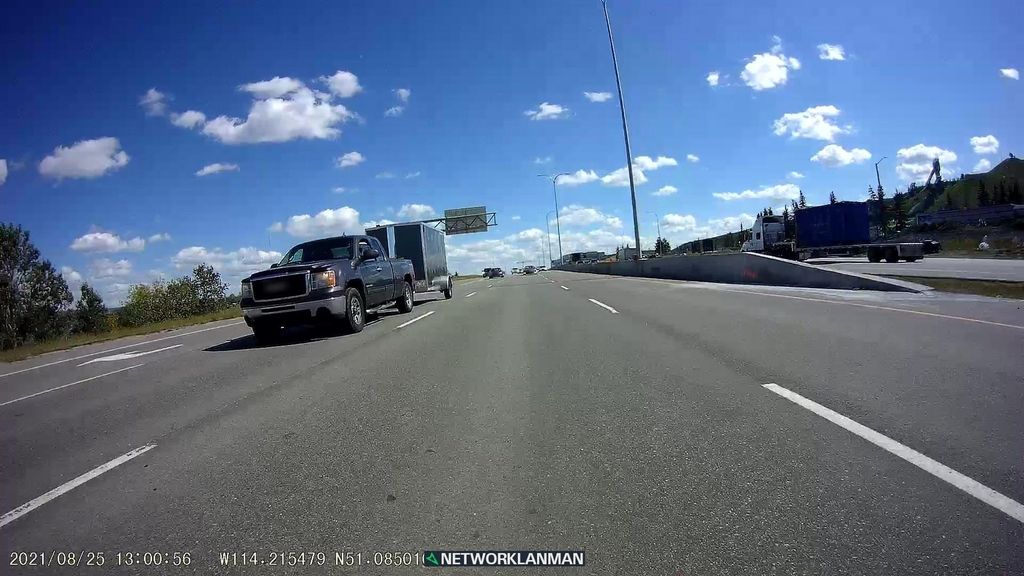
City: calgary